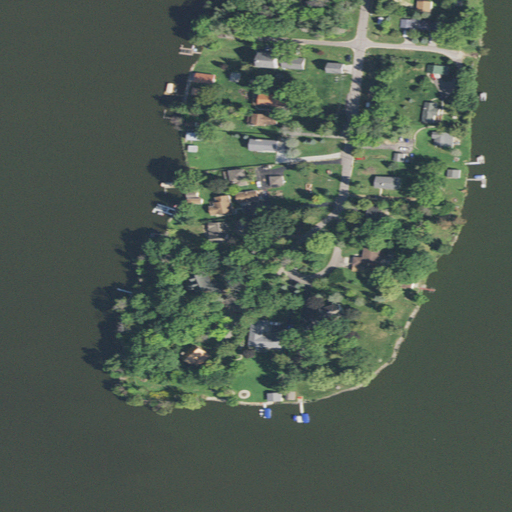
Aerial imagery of cape in Wisconsin named Kinkel Point containing open water, low intensity development, mixed forest, woody wetlands, open development, grassland, herbaceous wetlands, and medium intensity development